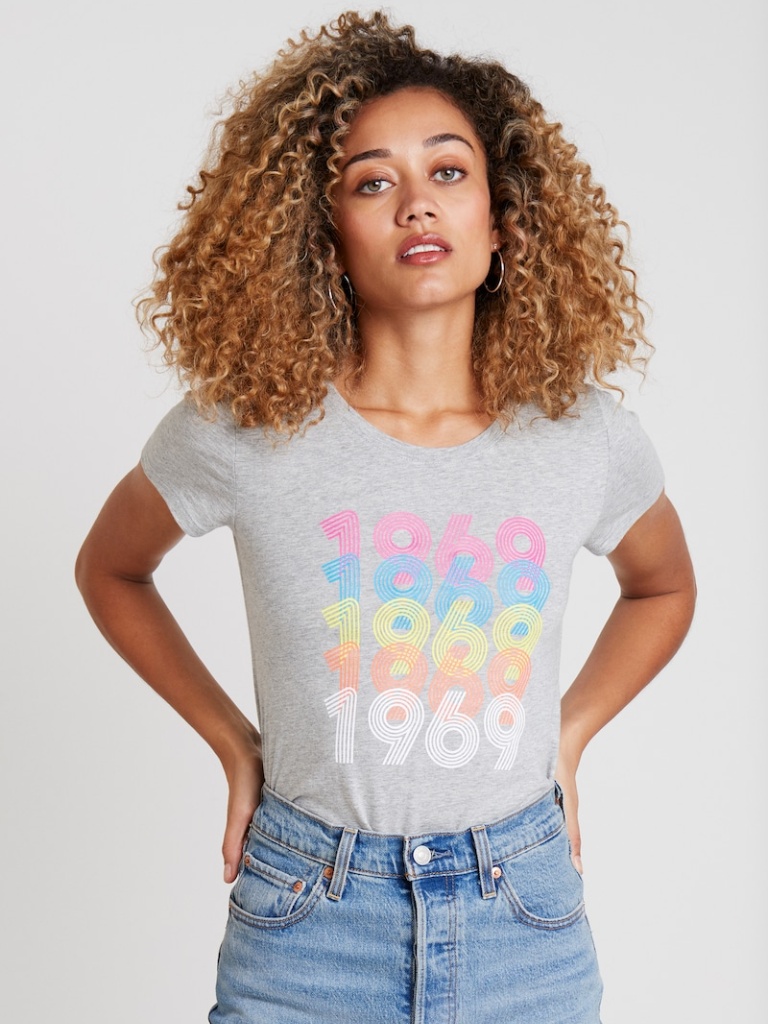
cotton tight short sleeve hip length Fully Tucked in crew t-shirt